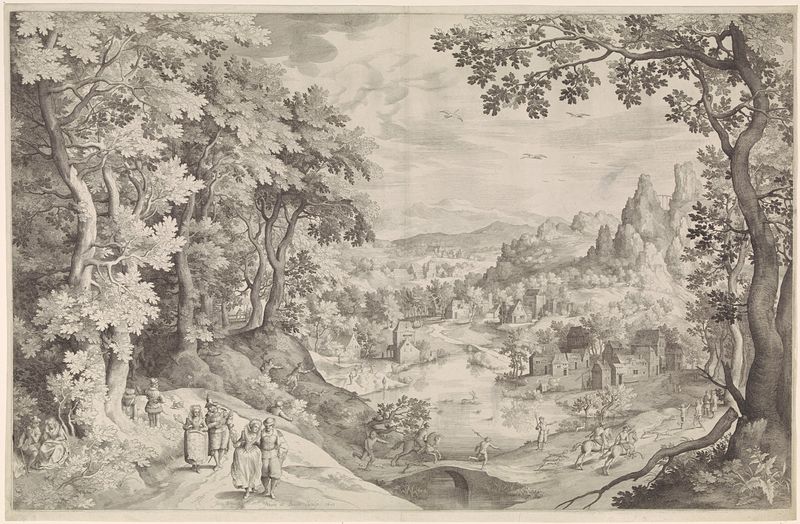
Titel: Landschap met hertenjacht
Künstler: Nicolaes de Bruyn
Standort: Amsterdam
Institution: Rijksmuseum
Schlagwörter: baum, berg, himmel, mann, wolken, menschen, stadt, frau, schwarz, weiss, zeichnung, ast, vögel, brücke, paar, tal, wald, pferde, reiter, ort, dorf, spaziergang, schwarzweiß, eiche, baeume